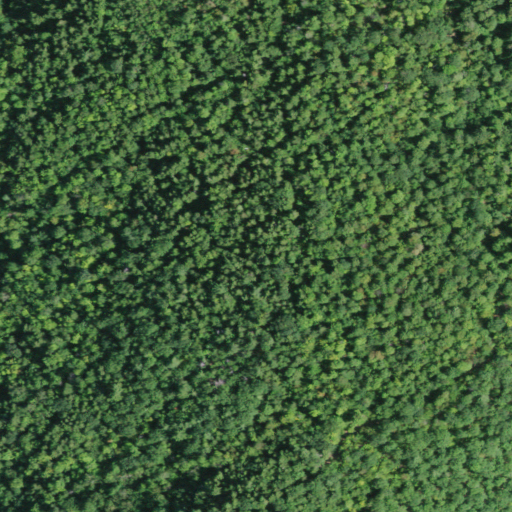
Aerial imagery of mountain in New York named Number Twentysix Mountain containing evergreen forest, deciduous forest, and mixed forest